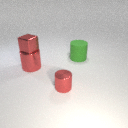
large red metal cylinder below small red metal cube